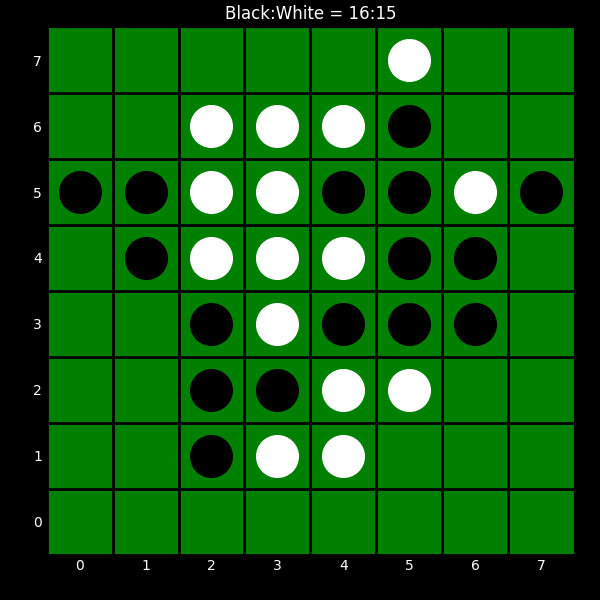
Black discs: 16
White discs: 15